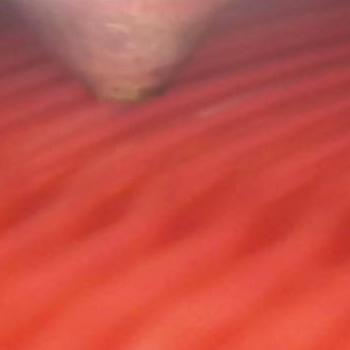
Flow rate: 70%